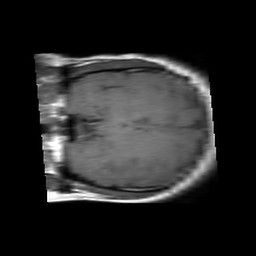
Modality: T1w
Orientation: coronal
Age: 39
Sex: female
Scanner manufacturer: philips
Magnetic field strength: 3 T
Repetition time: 0.4739 s
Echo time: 0.01 s